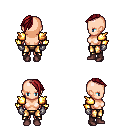
a pixel art fantasy rpg character, female body template, human, light skin, gold arm armor, gold greaves, brunette long mohawk hairstyle, metal gloves, maroon shoes, four views (front, back, left, right), 2x2 character sprite sheet, small pixel art, hard edges, no anti-aliasing